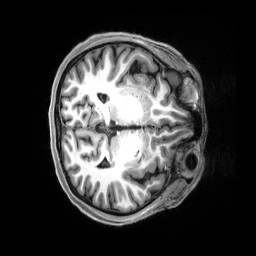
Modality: T1w
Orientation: axial
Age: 21
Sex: female
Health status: healthy
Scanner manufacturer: siemens
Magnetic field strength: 3 T
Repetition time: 2.5 s
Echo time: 0.00222 s